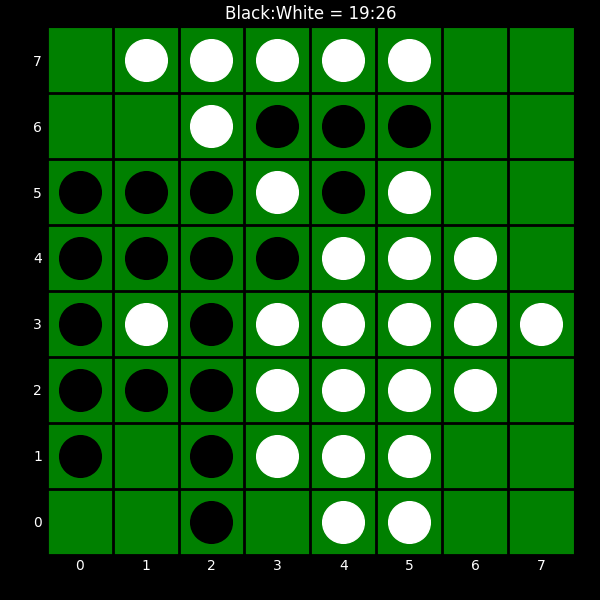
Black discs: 19
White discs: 26